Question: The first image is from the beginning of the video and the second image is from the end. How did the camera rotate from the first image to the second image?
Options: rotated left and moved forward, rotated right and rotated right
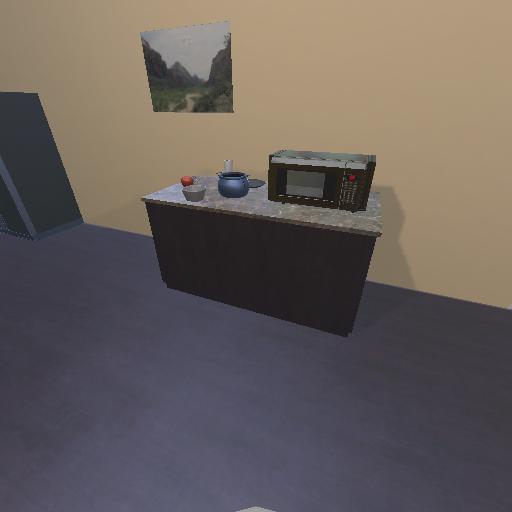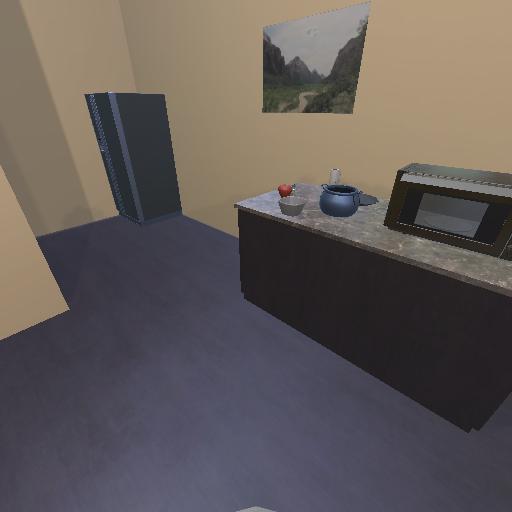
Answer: rotated left and moved forward